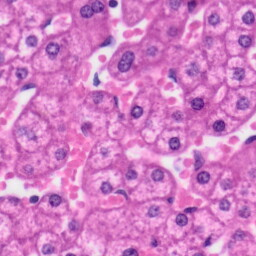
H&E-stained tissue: Liver